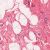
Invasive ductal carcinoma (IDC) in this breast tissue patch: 0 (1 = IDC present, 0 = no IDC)